The plot shows how the frequency content of a bearing vibration signal evolves over time (STFT spectrogram). Determine the bearing's health state. Answer with exactly one of: normal, inner_race, outer_race, ball.
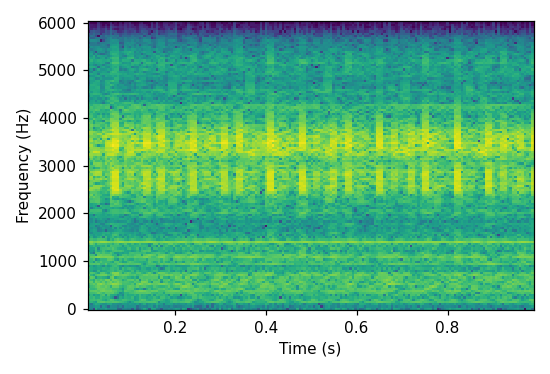
Answer: inner_race